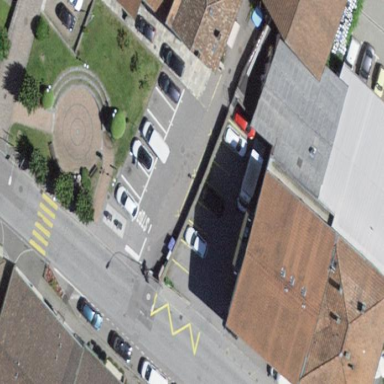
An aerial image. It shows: Parking area with surface.